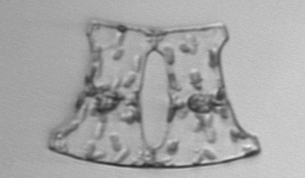
Label: Eucampia